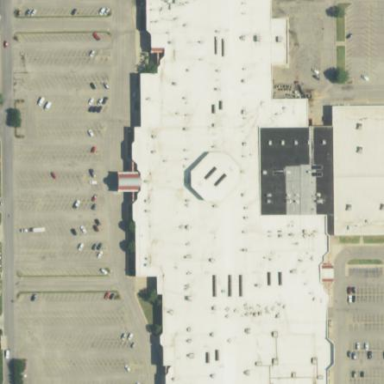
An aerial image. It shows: Retail area.